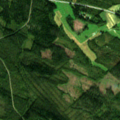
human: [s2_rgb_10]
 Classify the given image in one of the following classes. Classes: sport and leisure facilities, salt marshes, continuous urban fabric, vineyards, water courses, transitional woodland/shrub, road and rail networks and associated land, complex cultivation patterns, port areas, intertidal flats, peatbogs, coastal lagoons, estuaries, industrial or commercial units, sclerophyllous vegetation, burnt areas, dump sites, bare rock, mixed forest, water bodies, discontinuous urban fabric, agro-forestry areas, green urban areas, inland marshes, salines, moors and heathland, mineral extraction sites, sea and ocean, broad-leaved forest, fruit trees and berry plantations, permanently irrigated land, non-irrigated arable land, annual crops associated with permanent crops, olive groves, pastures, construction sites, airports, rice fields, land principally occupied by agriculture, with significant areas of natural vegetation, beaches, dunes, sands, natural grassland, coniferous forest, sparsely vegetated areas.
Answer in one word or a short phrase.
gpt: land principally occupied by agriculture, with significant areas of natural vegetation, coniferous forest, mixed forest, transitional woodland/shrub